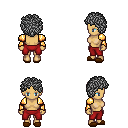
a pixel art fantasy rpg character, female body template, human, tanned skin, gold arm armor, red pants, gray curly afro hairstyle, brown slippers, four views (front, back, left, right), 2x2 character sprite sheet, small pixel art, hard edges, no anti-aliasing